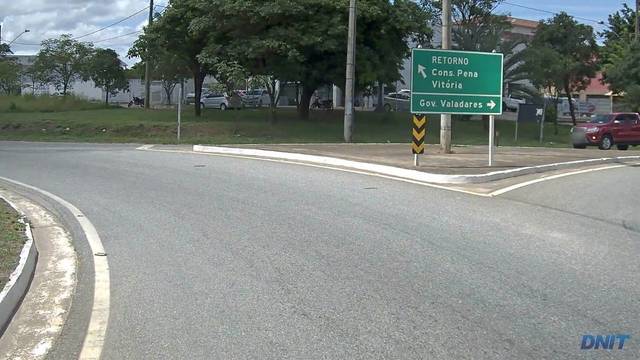
Region: Brazil
Coordinates: -18.836, -41.964